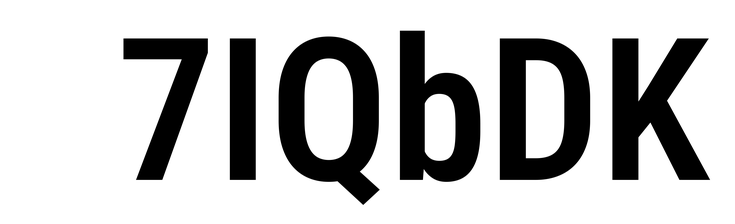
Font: Roboto_Condensed_SemiBold